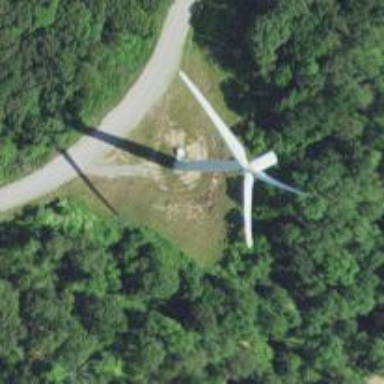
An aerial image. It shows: Wind generator powered by wind. The generator type is horizontal axis and it uses wind turbines.